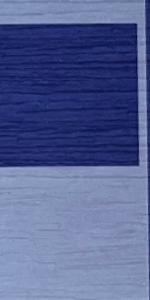
Label: Empty